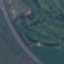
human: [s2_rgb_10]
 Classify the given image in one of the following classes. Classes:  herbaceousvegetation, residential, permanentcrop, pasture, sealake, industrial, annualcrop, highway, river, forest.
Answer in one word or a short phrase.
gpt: Highway